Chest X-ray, PA view. Patient: 65 years old, sex F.
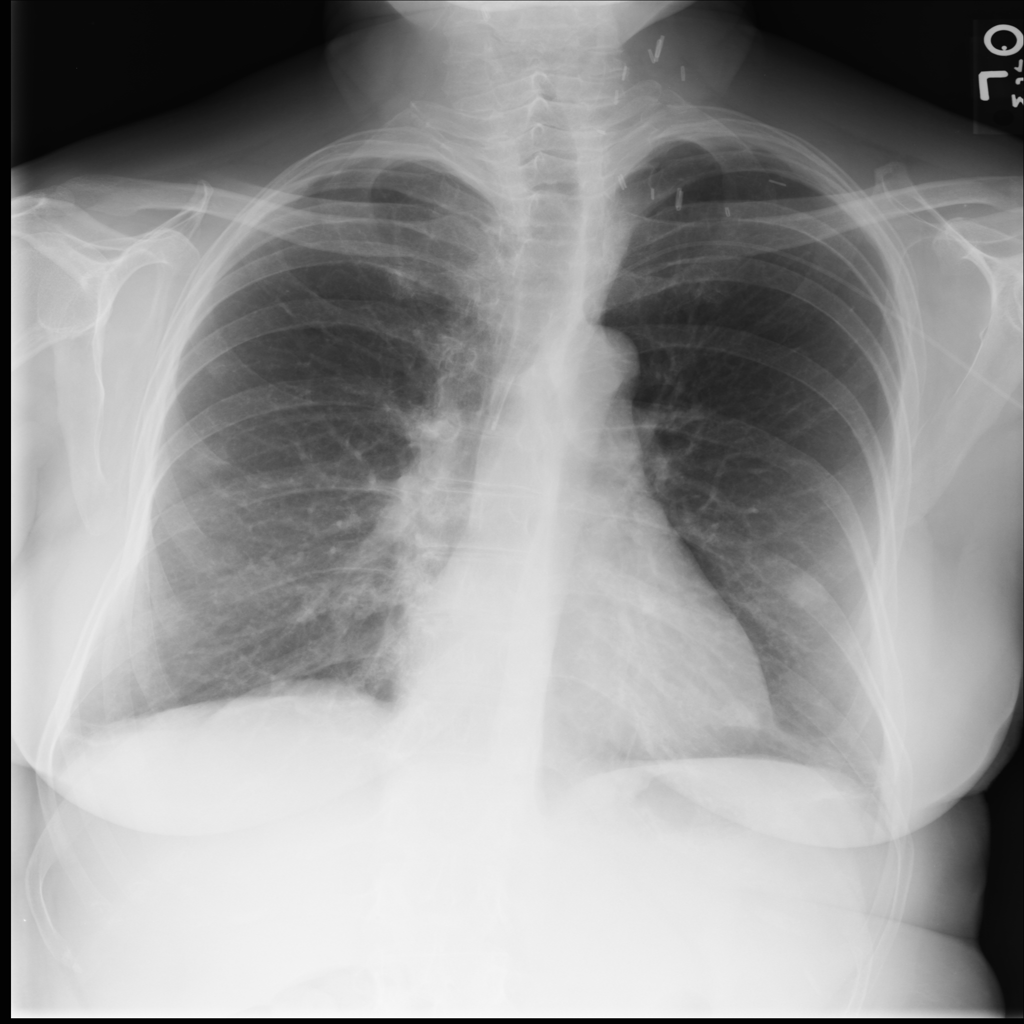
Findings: Nodule